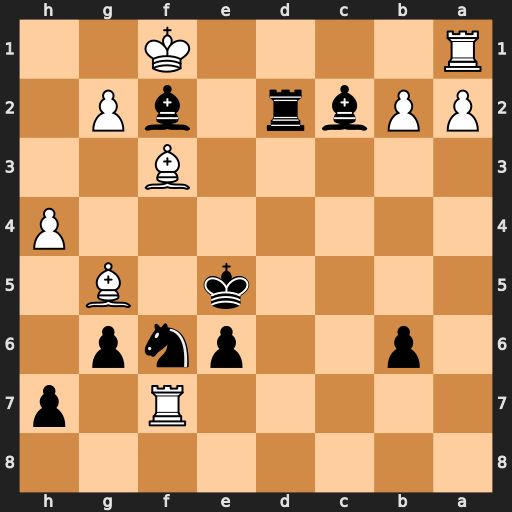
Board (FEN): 8/5R1p/1p2pnp1/4k1B1/7P/5B2/PPbr1bP1/R4K2
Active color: b
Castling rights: -
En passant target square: -
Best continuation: Bd3+ Be2 Rxe2 Bxf6+ Ke4